Interaction volume radius: 5 \u00c5
Interaction volume height: 15 \u00c5
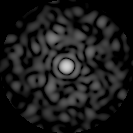
Disorder parameter: 0.8109